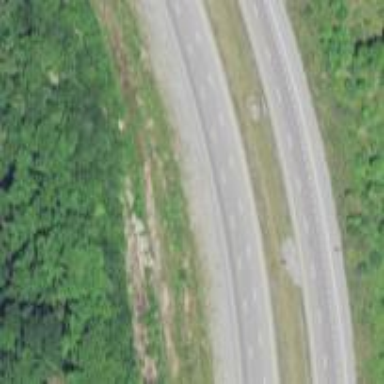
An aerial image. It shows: Expressway with asphalt surface classified as trunk highway.